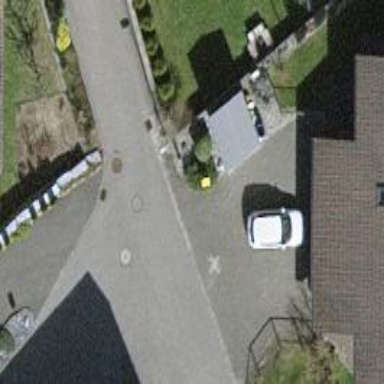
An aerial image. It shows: Residential road with asphalt surface.